Question: I'm facing to this problem. I spent much time by searching some 'API' or with it's possible to obtain transferred data through Wi-Fi from other applications (how screenshot bellow shows).
Does someone know a way how to do it? Is here someone who tried (or has already done) for something similar? Or a little differently:
Currently i think that because i think that non-system application cannot retrieve data from other application(s) installed on device. But maybe i can something so i placed this question and will be glad for whatever suggestion.
Thanks in advance!

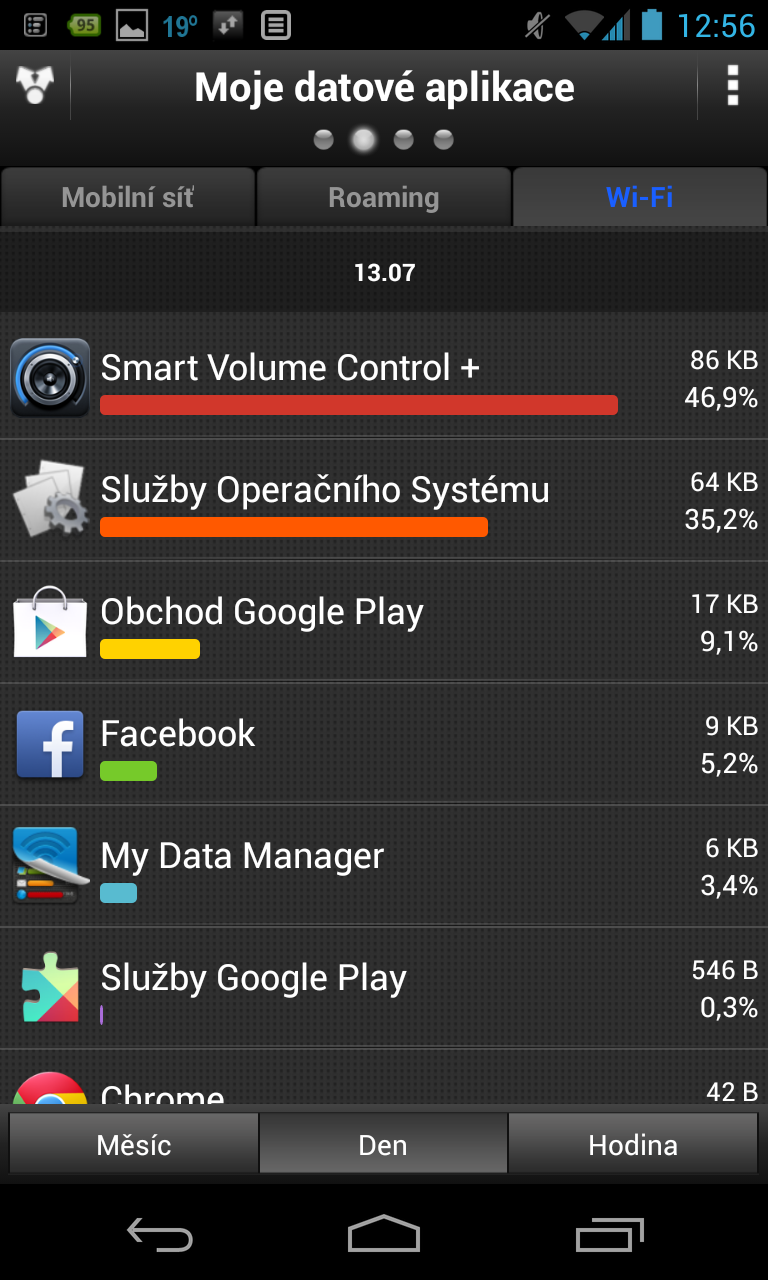
Answer: <URL>
'''
Class that provides network traffic statistics. These statistics include bytes transmitted and received and network packets transmitted and received, over all interfaces, over the mobile interface, and on a per-UID basis.
'''
This means you can use to get whole transmitted data and so far to get whole received data.
And you can get application's with:
'''
getApplicationInfo().uid
'''
or for other applications refer <URL>